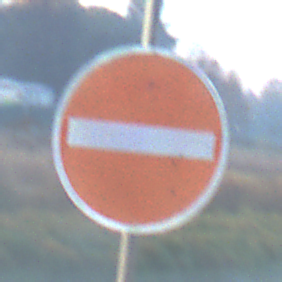
Verkehrszeichen: VerbotDerEinfahrt
Umgebung: Outdoor, Nature
Tageszeit: Dawn
Wetter: Clear
Licht: Natural
Jahreszeit: NotSpecified
Kontrast: LowContrast